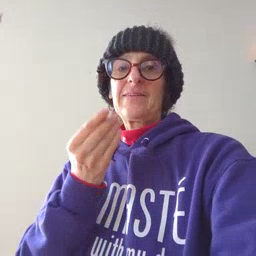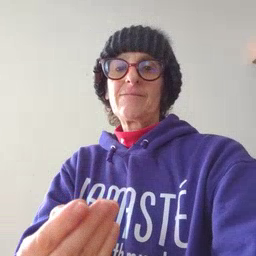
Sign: give